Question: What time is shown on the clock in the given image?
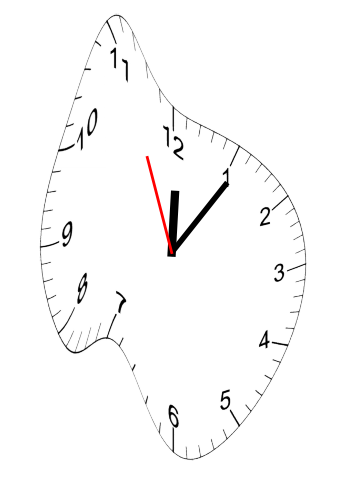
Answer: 12:05:56